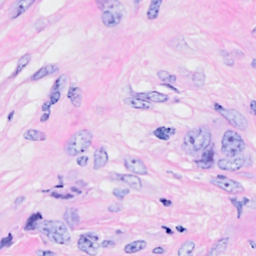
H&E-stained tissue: Breast